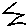
Label: zigzag